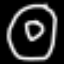
Label: donut